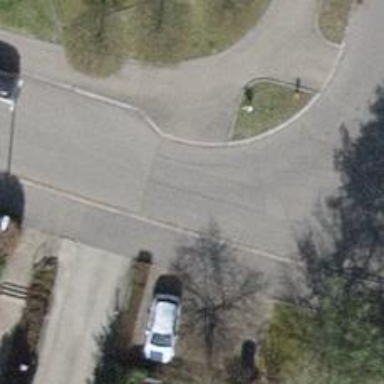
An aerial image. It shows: Unmarked crossing on the road.